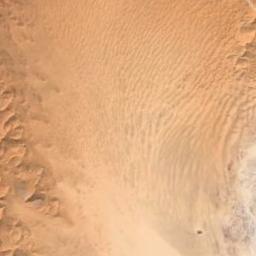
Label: desert